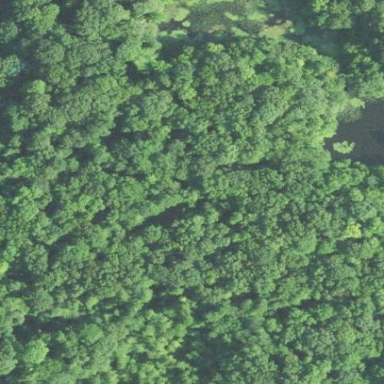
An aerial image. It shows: Existing Preserved Open Space in woodland area.